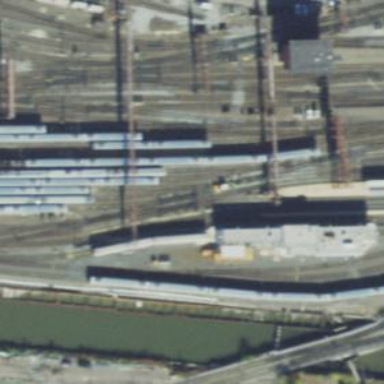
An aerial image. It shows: Rail yard with electrified contact lines for the railway.